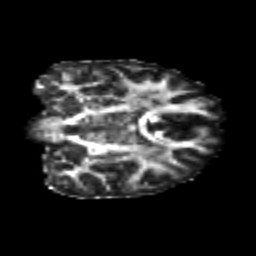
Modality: FA
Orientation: coronal
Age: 21
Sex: female
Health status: healthy
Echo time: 0.074 s